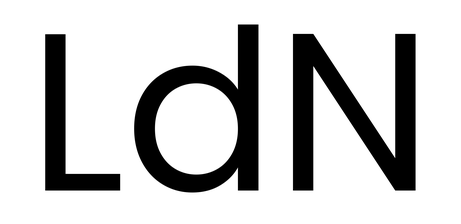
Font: Poppins-Regular